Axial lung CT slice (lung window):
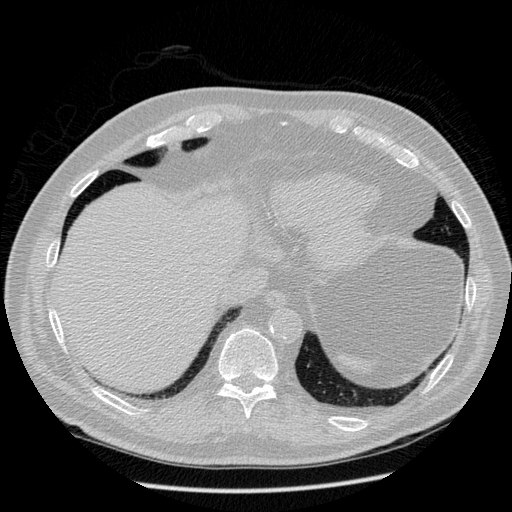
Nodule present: no